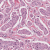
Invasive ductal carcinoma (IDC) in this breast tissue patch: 1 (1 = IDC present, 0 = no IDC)